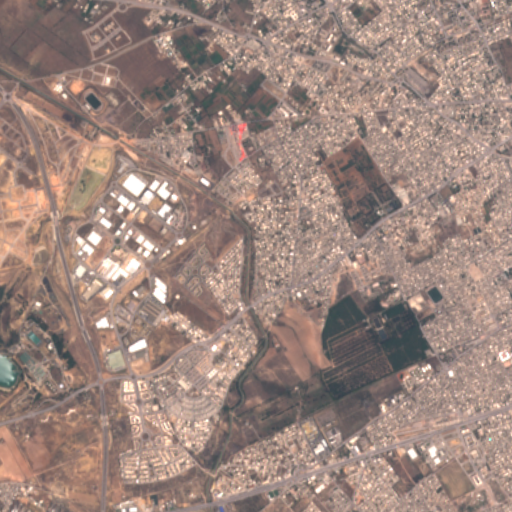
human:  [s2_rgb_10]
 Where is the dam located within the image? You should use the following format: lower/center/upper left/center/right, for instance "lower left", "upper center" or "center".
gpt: The dam is located in the lower left of the image.
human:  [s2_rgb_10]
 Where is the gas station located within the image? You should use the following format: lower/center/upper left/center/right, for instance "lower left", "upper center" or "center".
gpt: The gas station is located in the lower left of the image.
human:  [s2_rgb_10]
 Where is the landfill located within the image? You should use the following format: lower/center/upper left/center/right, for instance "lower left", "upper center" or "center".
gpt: The landfill is located in the lower right of the image.
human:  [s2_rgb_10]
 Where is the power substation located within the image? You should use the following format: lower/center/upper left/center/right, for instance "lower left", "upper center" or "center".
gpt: The power substation is located in the lower center of the image.
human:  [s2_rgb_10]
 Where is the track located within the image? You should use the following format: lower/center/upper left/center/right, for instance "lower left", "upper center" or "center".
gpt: The track is located in the upper right of the image.
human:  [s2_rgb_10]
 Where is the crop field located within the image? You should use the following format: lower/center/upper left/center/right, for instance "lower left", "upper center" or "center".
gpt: There is no crop field in the image.